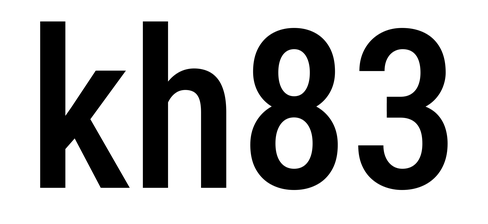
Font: Roboto_Condensed_Medium